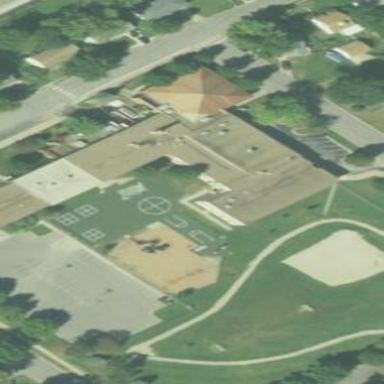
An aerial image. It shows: School.